Aerial crown-view tile of a tropical tree (Barro Colorado Island, Panama), acquired 20241112:
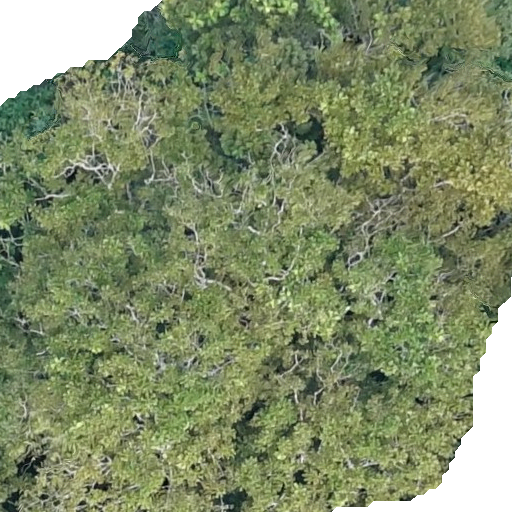
Species: Dipteryx oleifera
GBIF accepted scientific name: Dipteryx oleifera
Crown area: 464.285 m²